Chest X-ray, PA view. Patient: 47 years old, sex M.
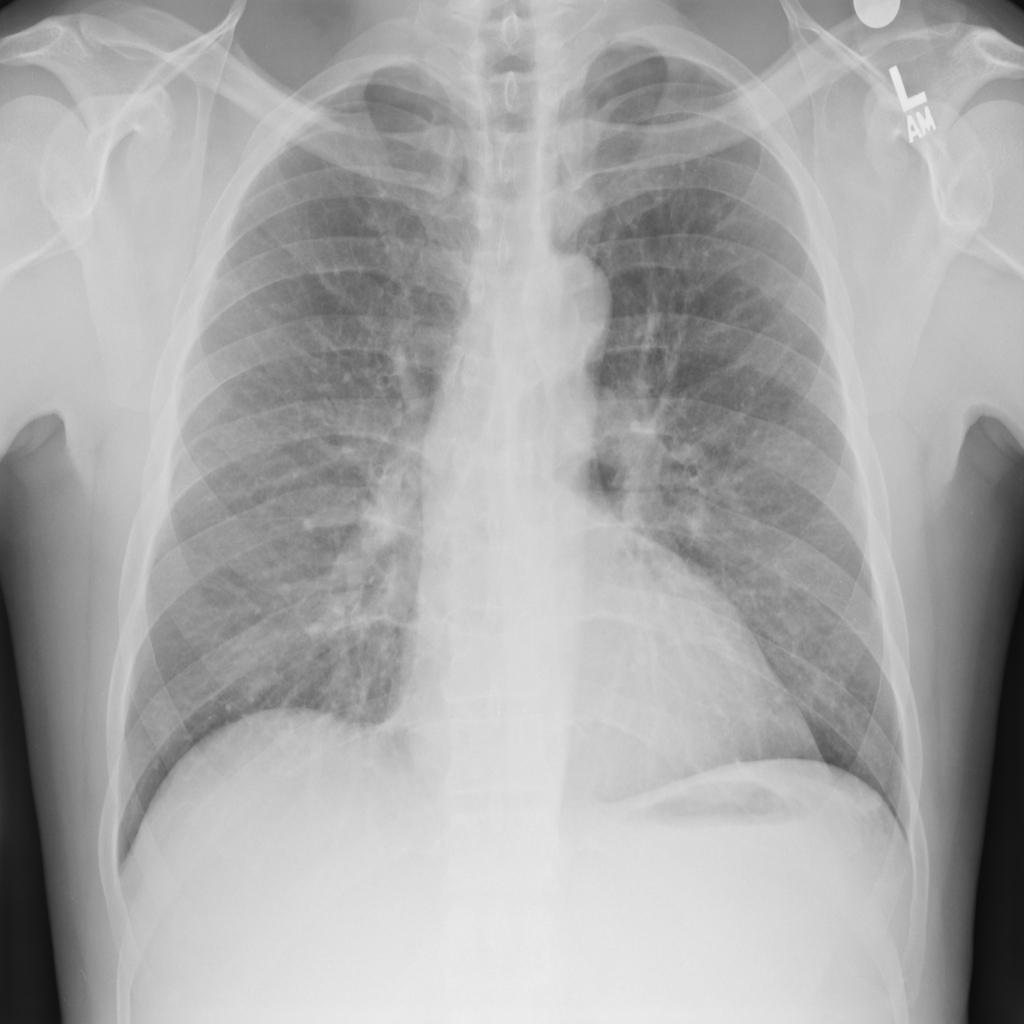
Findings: No Finding